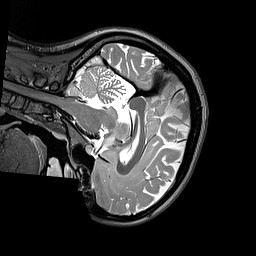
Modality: T2w
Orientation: sagittal
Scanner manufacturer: siemens
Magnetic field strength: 3 T
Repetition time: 3.2 s
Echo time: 0.406 s